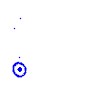
Particle: proton